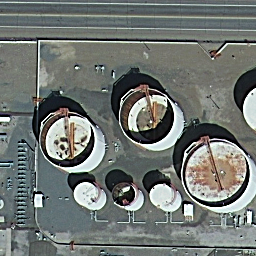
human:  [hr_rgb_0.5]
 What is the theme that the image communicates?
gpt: storage tanks